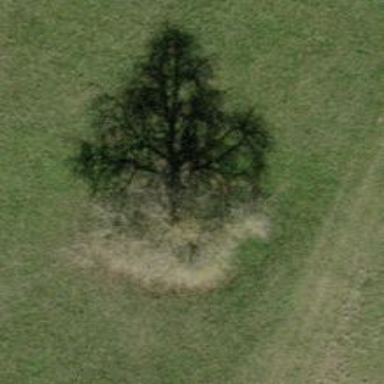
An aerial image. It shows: Beautiful tree in nature.